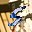
Label: 5